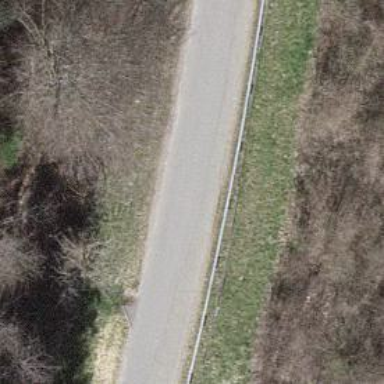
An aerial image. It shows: Fence.